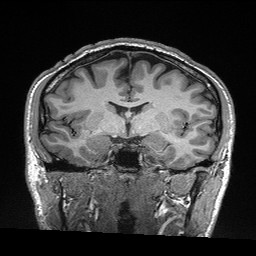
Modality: T1w
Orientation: sagittal
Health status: healthy
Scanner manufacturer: siemens
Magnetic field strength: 3 T
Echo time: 0.00298 s